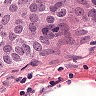
Metastatic tissue present: yes